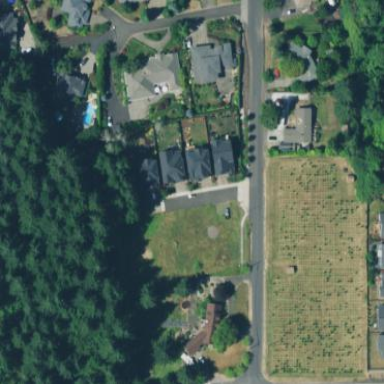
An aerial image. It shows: This residential area consists of single-family homes.